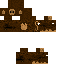
A female skeleton skin with dark skin, wearing brown bald dressed in a brown robe top and brown pants, featuring a closed mouth.